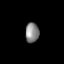
Tissue: lung
Cell type: Endothelial cells
Senescence score: 0.5988
Nuclear area (px): 267
Mean DAPI intensity: 134.419